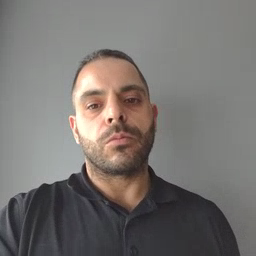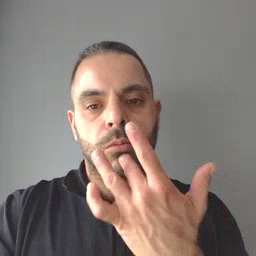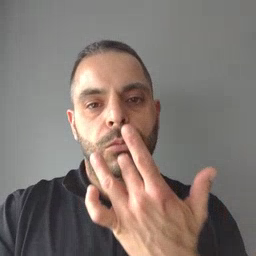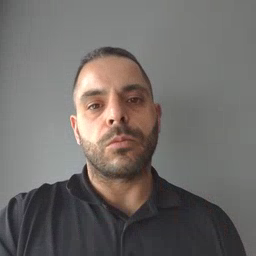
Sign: taste